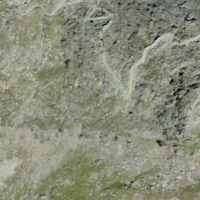
EUNIS habitat code: 48
Species observed at this site:
Aster alpinus
Saxifraga bryoides
Achillea nana